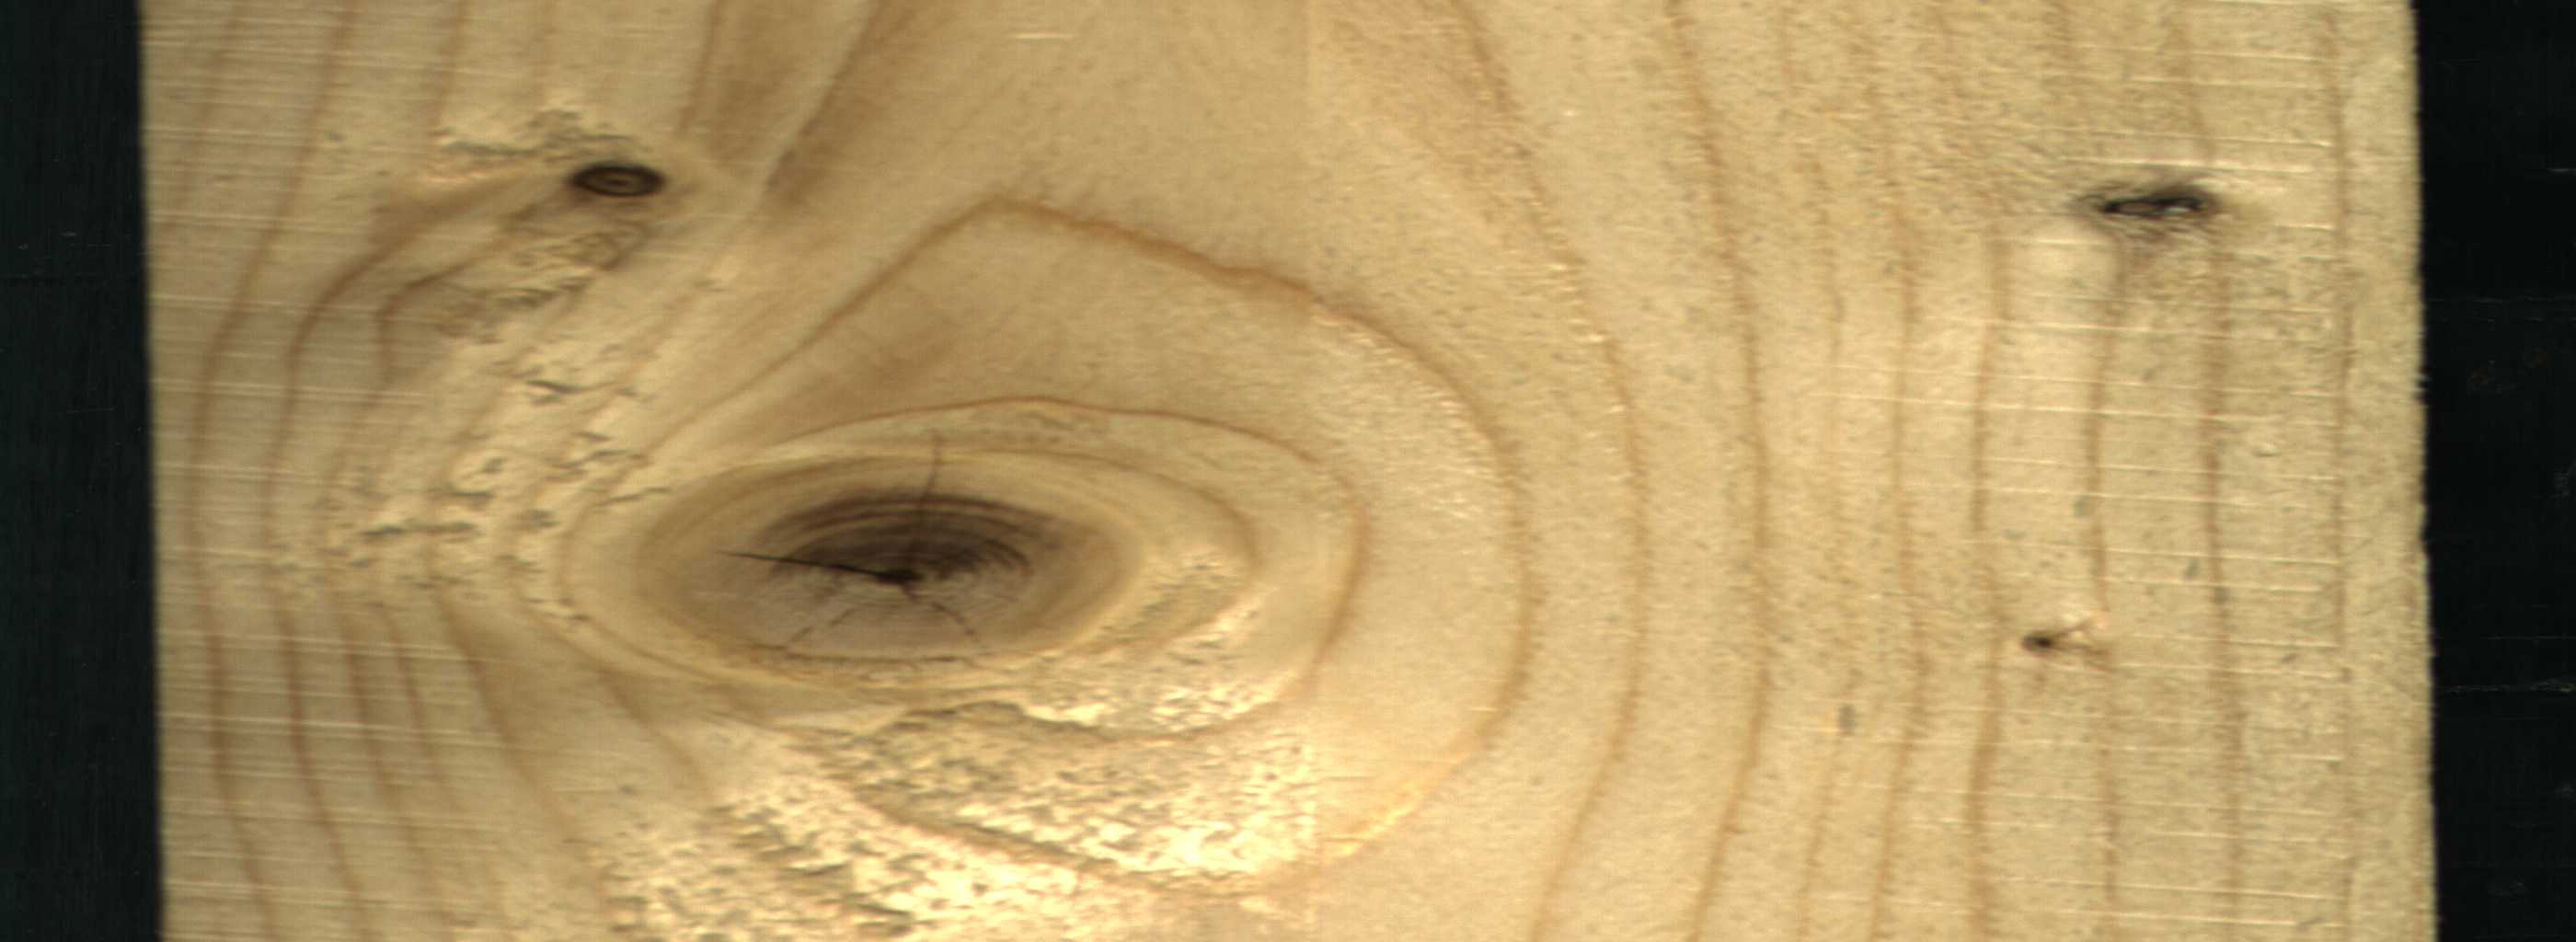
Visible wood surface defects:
knot_with_crack
Dead_Knot
Dead_Knot
Live_Knot